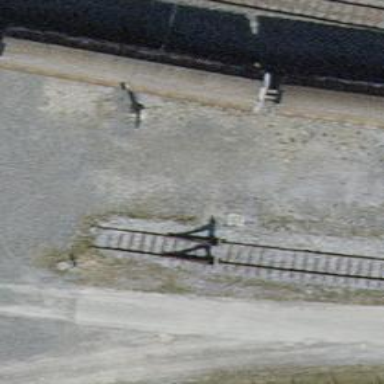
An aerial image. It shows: Railway buffer stop.